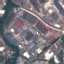
Label: Industrial